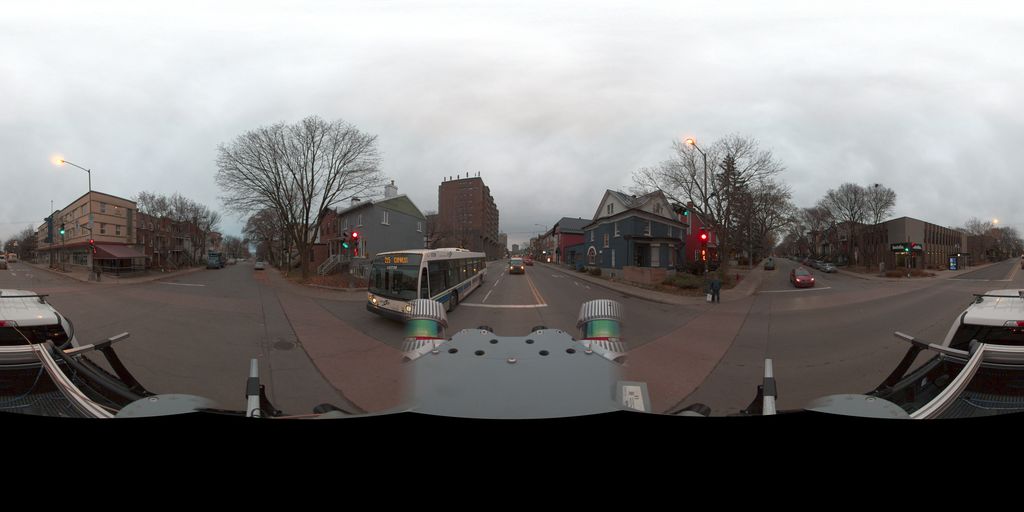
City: quebec_city